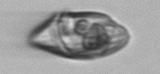
Label: Gyrodinium